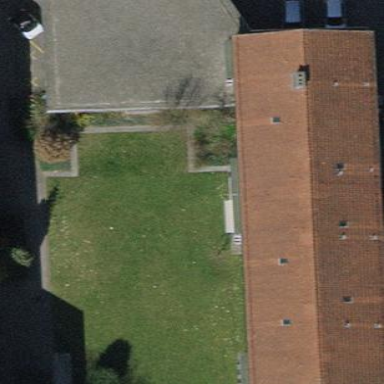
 designed for leisure activities on land."